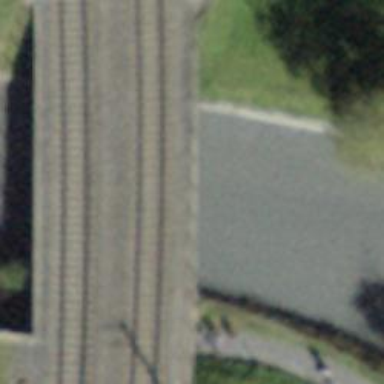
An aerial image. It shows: Bridge over electrified railway with contact lines.